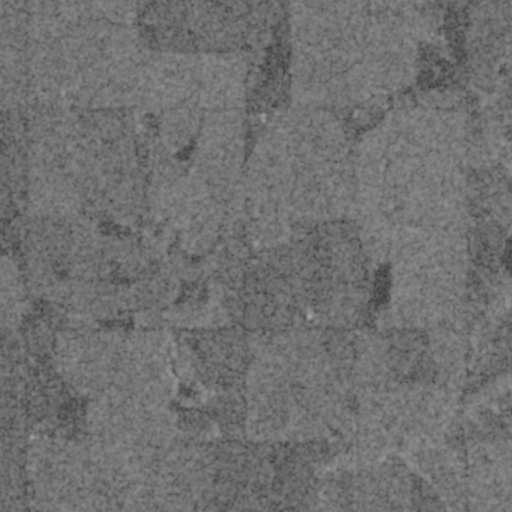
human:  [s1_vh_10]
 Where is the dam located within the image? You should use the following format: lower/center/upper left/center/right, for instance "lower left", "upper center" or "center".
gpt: The dam is located in the center right of the image.
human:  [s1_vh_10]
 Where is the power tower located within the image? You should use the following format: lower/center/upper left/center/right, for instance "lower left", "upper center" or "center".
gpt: The power tower is located in the lower left of the image.
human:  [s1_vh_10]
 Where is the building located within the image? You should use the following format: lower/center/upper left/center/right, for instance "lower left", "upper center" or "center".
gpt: The building is located in the center right of the image.
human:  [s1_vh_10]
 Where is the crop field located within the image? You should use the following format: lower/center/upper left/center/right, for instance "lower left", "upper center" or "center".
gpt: There is no crop field in the image.

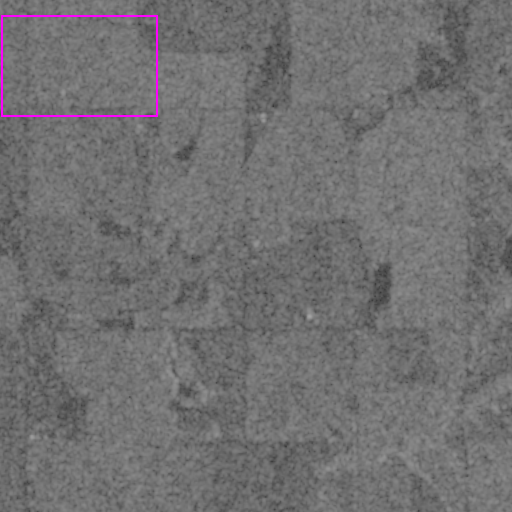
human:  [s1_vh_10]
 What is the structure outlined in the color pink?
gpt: There is no pink outline.
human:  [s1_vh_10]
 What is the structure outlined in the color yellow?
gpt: There is no structure outlined in yellow.